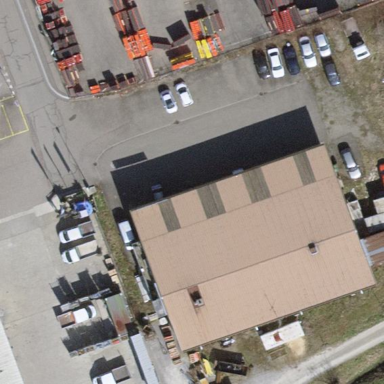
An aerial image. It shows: View of roof of building.